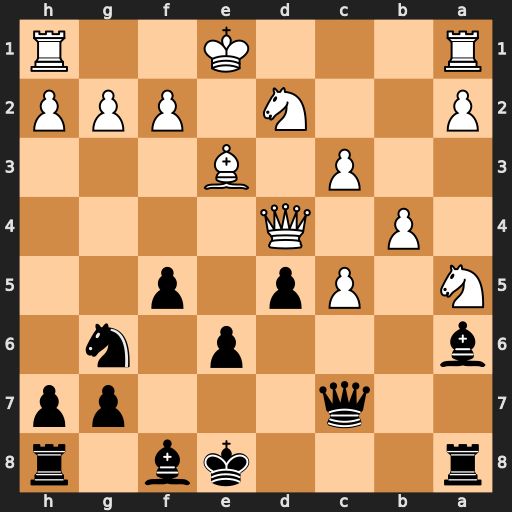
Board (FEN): r3kb1r/2q3pp/b3p1n1/N1Pp1p2/1P1Q4/2P1B3/P2N1PPP/R3K2R
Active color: b
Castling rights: KQkq
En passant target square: -
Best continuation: f4 g3 fxe3